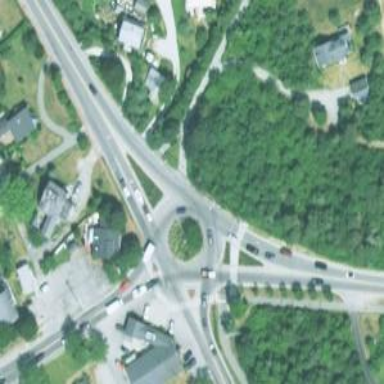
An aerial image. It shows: Secondary road around roundabout.